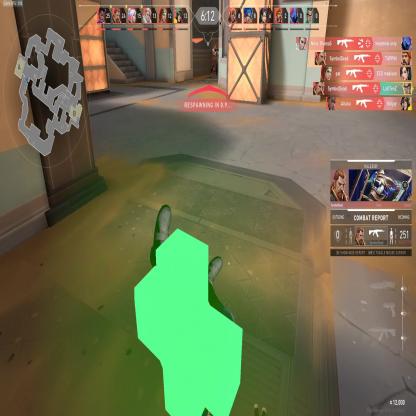
Label: enemy